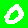
Digit: 0